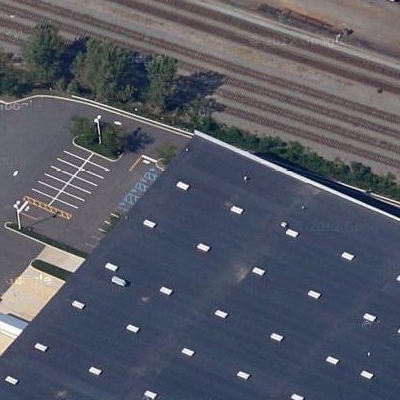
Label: cIndustry